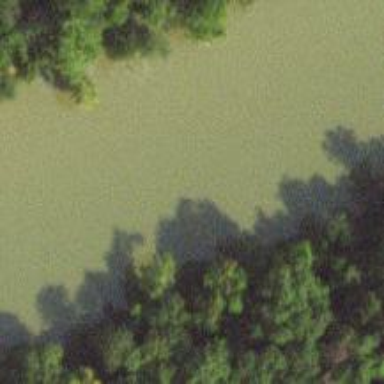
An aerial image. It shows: Beautiful river scene.